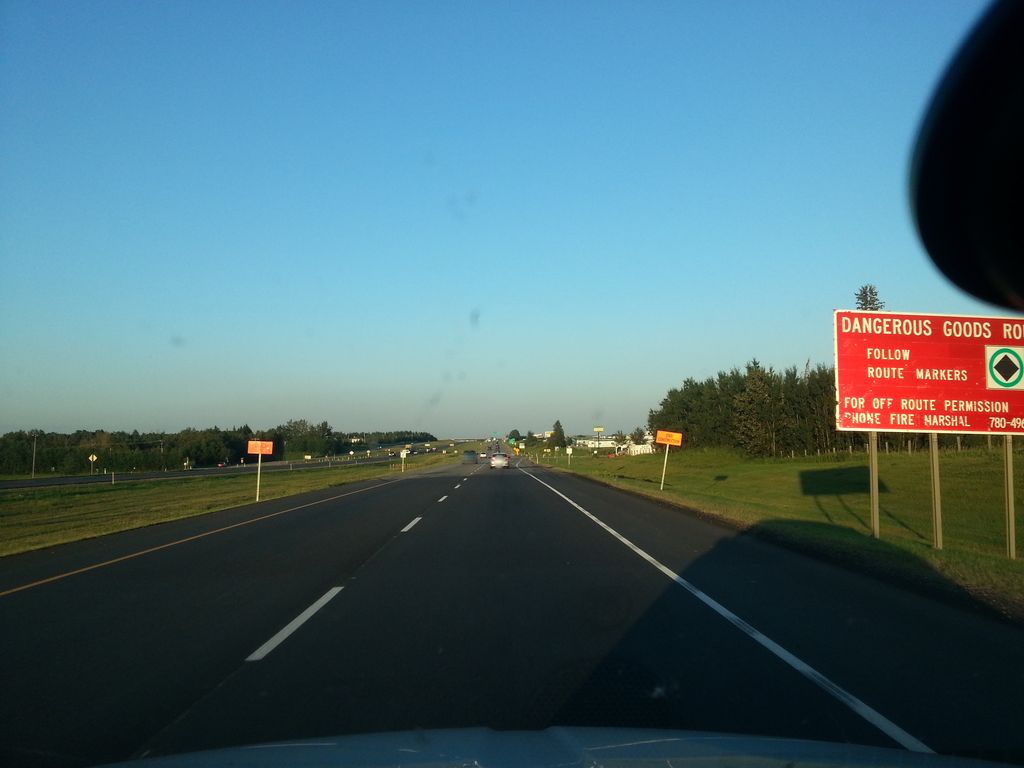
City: edmonton